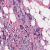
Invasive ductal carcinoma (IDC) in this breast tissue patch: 1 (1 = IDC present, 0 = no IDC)